Field crop: maize
Growth stage: 2
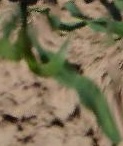
Species: maize